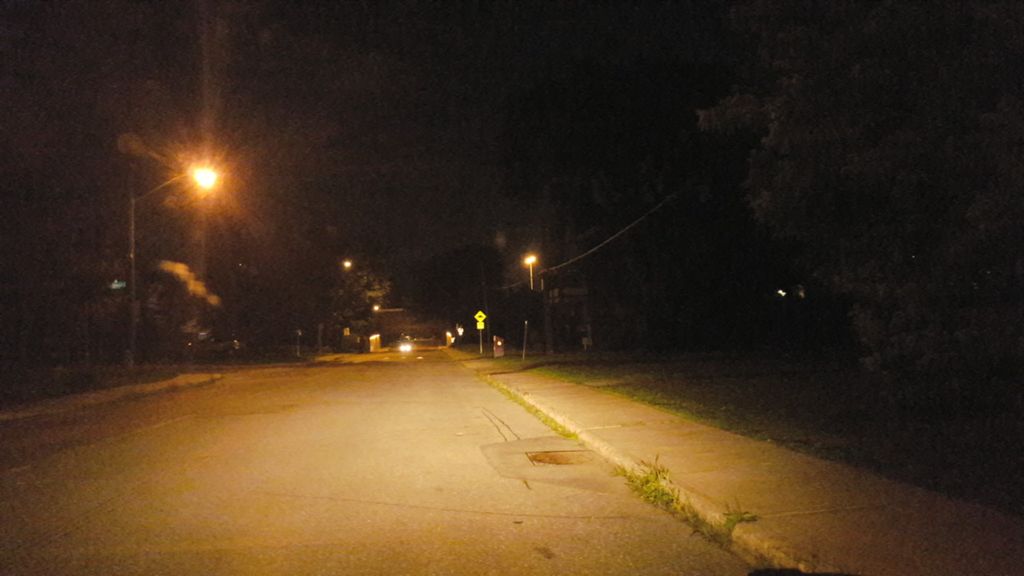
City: ottawa-gatineau